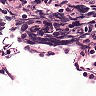
Metastatic tissue present: no